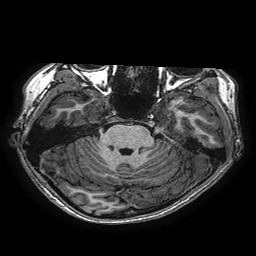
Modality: T1w
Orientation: coronal
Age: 17
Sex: female
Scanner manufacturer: ge
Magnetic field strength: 3 T
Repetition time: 0.00766 s
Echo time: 0.003476 s